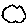
Label: cloud